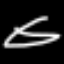
Label: airplane